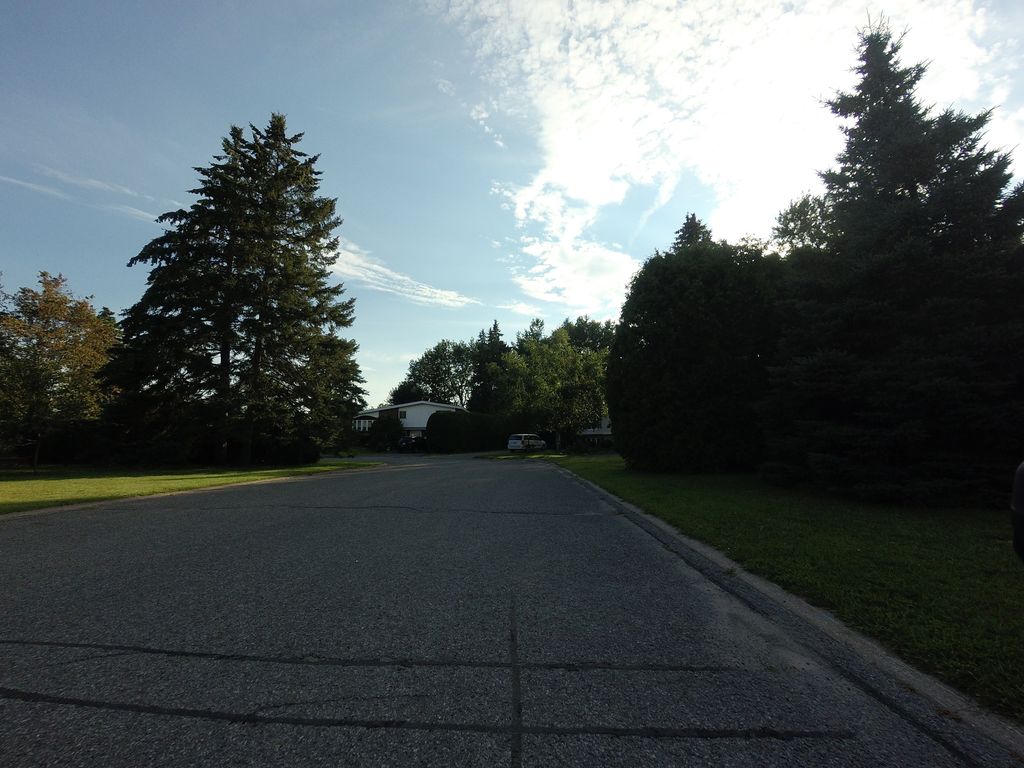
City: ottawa-gatineau